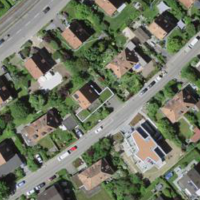
EUNIS habitat code: 55
Species observed at this site:
Aegopodium podagraria